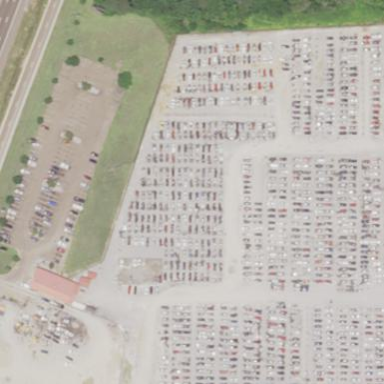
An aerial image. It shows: Industrial area designated as auto wrecker yard.